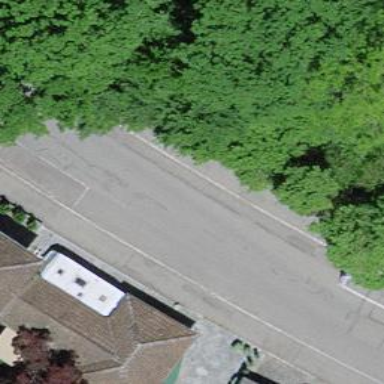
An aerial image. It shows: Residential road with asphalt surface and sidewalks on both sides.